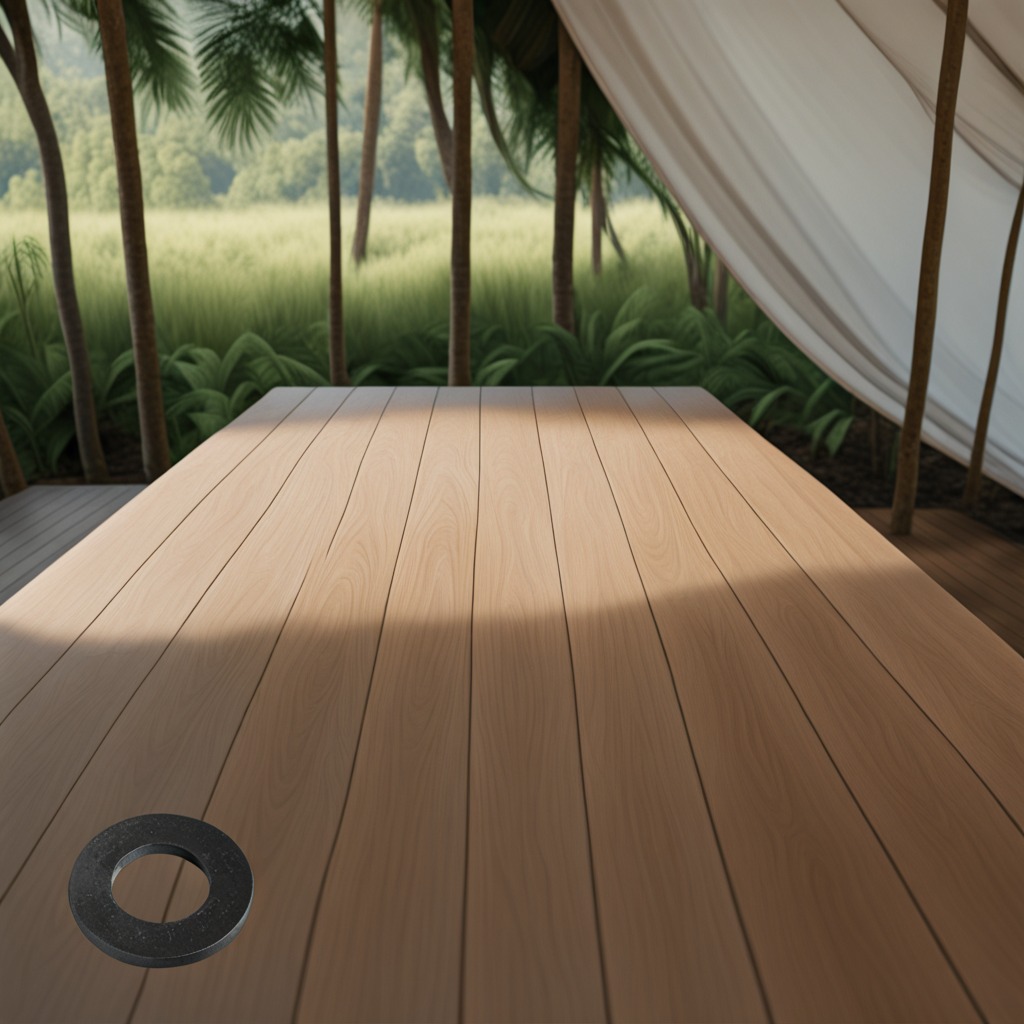
A flat metal washer is lying on a wooden table inside a jungle field workshop tent.